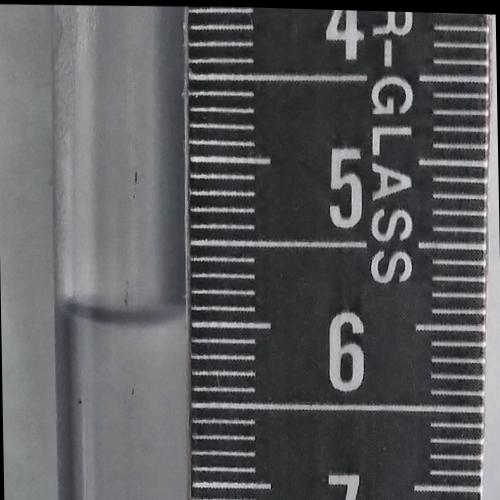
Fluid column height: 6.0 cm